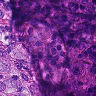
Metastatic tissue present: yes